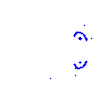
Particle: proton